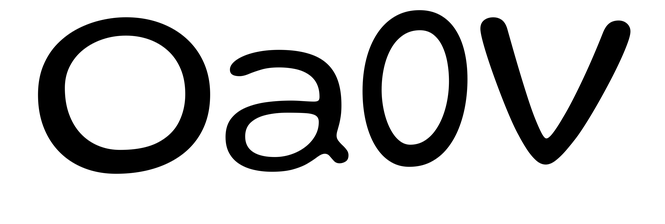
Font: Gluten_Light